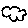
Label: cloud